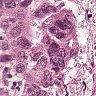
Metastatic tissue present: yes